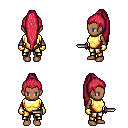
a pixel art fantasy rpg character, female body template, human, dark skin, gold chest armor, gold greaves, ruby red extra-long topknot hairstyle, gold gloves, dagger, four views (front, back, left, right), 2x2 character sprite sheet, small pixel art, hard edges, no anti-aliasing